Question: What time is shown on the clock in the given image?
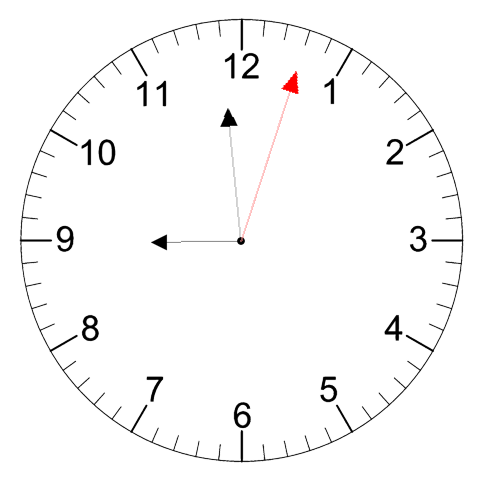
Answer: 08:59:03